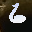
Label: 6